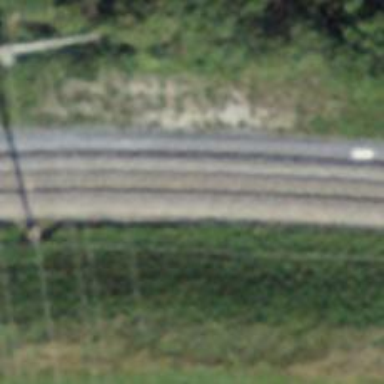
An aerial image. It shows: Narrow gauge railway with electrified contact lines.